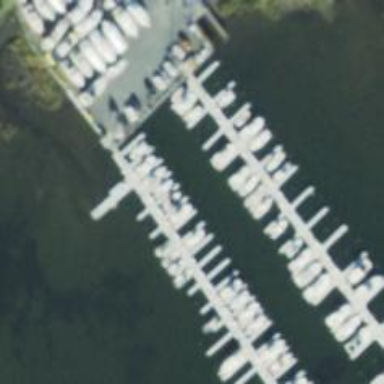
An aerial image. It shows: Pier with mooring facilities.